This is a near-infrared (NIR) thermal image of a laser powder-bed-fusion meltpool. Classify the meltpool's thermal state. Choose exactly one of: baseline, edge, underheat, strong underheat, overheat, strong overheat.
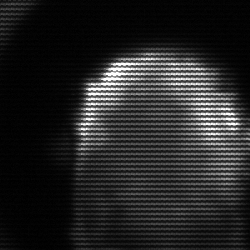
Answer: baseline